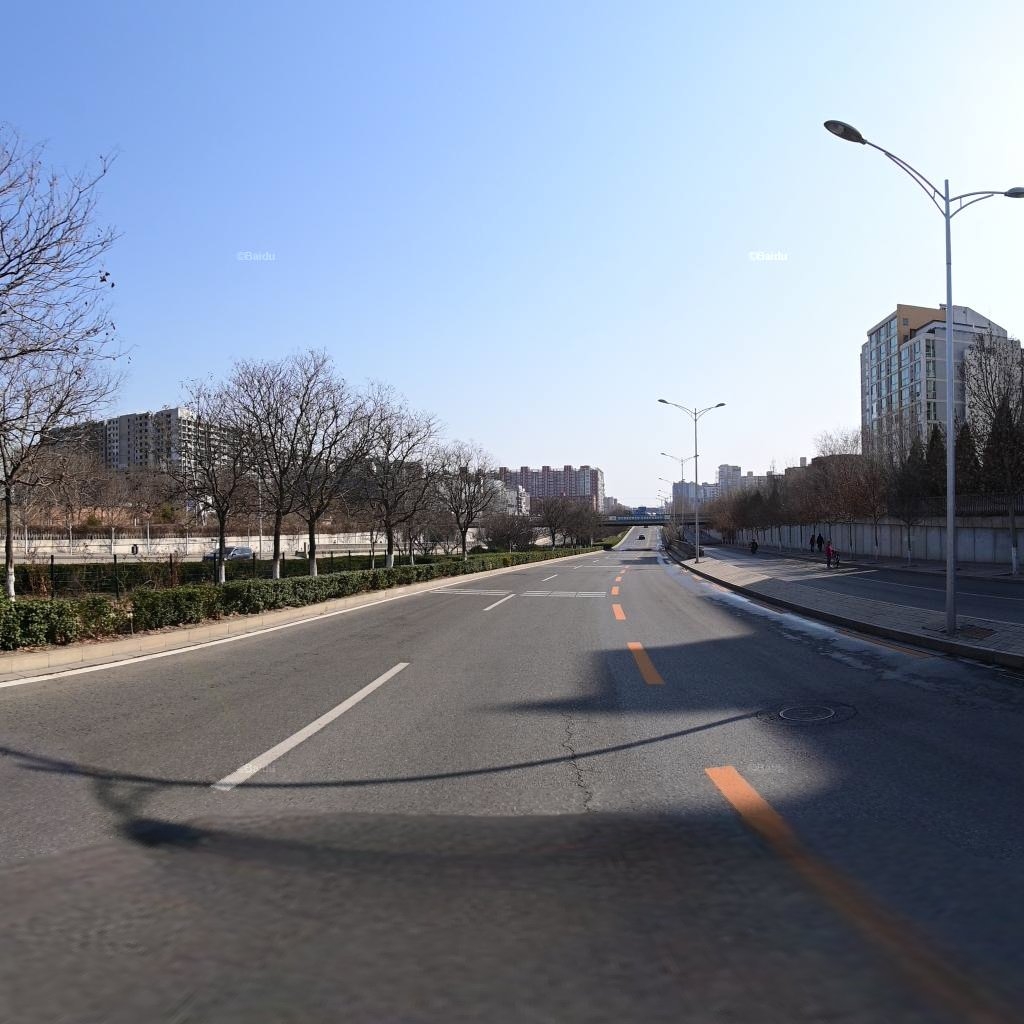
Region: Haidian
Road damage annotations: longitudinal crack, manhole cover